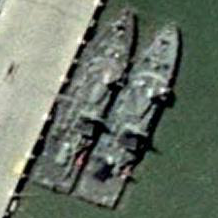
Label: destroyer